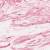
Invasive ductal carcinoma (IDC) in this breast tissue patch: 0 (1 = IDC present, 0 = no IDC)